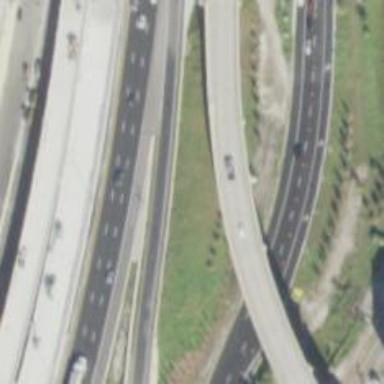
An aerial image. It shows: Motorway.